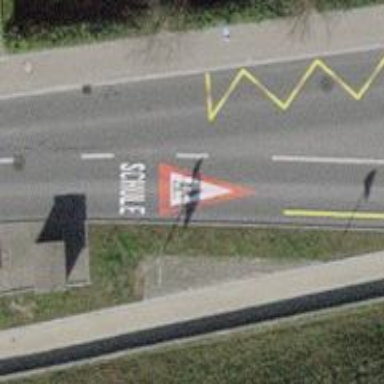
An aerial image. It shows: Bus stop equipped with public transport stop position.